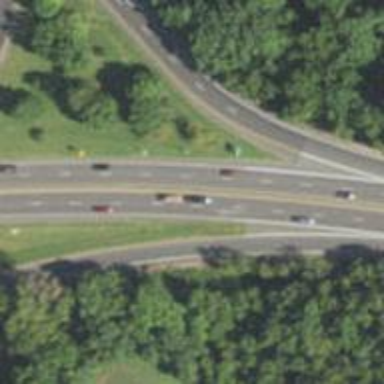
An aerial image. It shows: Expressway with asphalt surface classified as trunk highway.